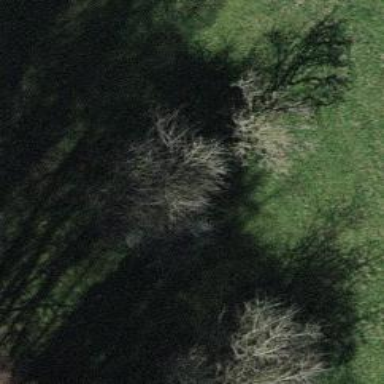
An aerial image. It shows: Beautiful tree in nature.